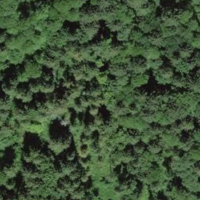
EUNIS habitat code: 44
Species observed at this site:
Corylus avellana